Field crop: maize
Growth stage: 2
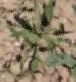
Species: atriplex